Field crop: maize
Growth stage: 1
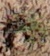
Species: lolium